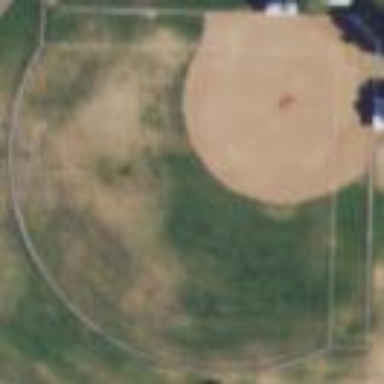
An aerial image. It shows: Baseball pitch for leisure land.